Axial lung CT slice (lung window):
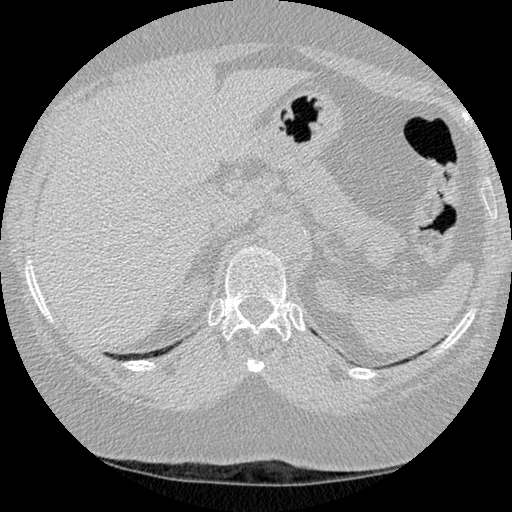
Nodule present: no